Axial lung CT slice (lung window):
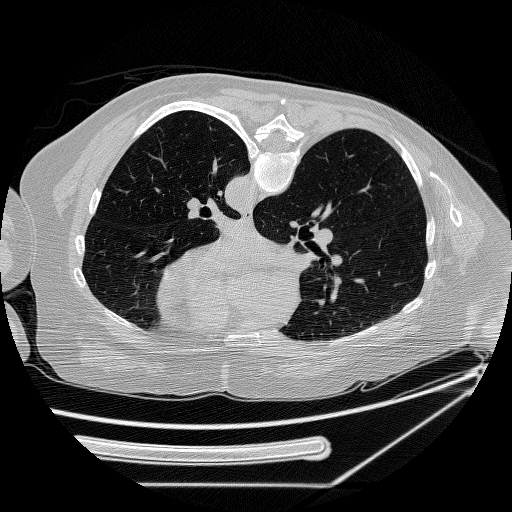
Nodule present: no